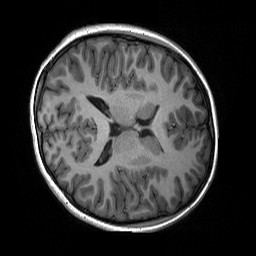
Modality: T1w
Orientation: axial
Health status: ill
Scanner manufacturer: siemens
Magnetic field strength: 3 T
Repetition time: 2.3 s
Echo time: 0.00226 s